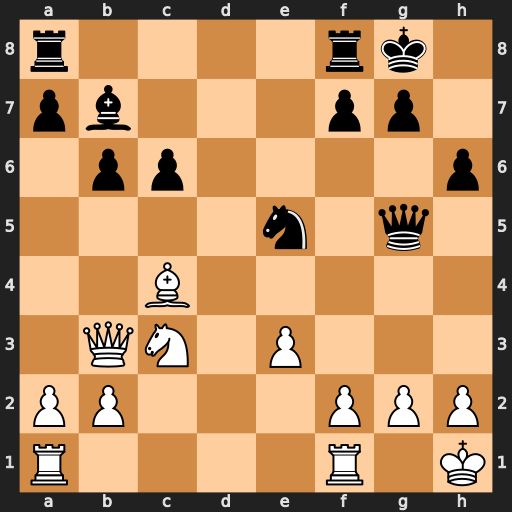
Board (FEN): r4rk1/pb3pp1/1pp4p/4n1q1/2B5/1QN1P3/PP3PPP/R4R1K
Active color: w
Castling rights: -
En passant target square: -
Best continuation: f4 Qe7 fxe5